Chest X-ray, PA view. Patient: 47 years old, sex M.
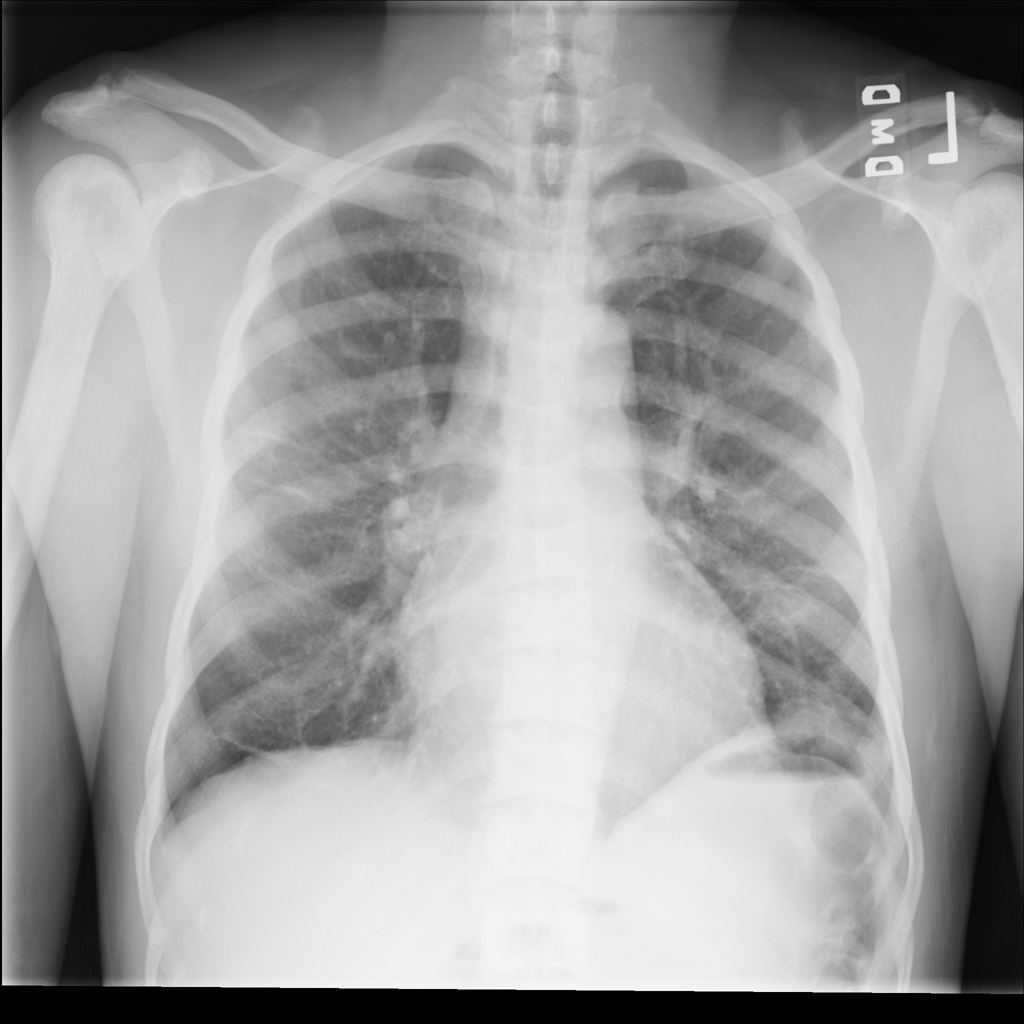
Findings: Atelectasis